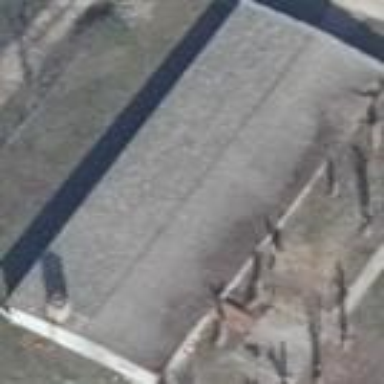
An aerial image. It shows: Commercial building with gabled roof.